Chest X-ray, PA view. Patient: 47 years old, sex M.
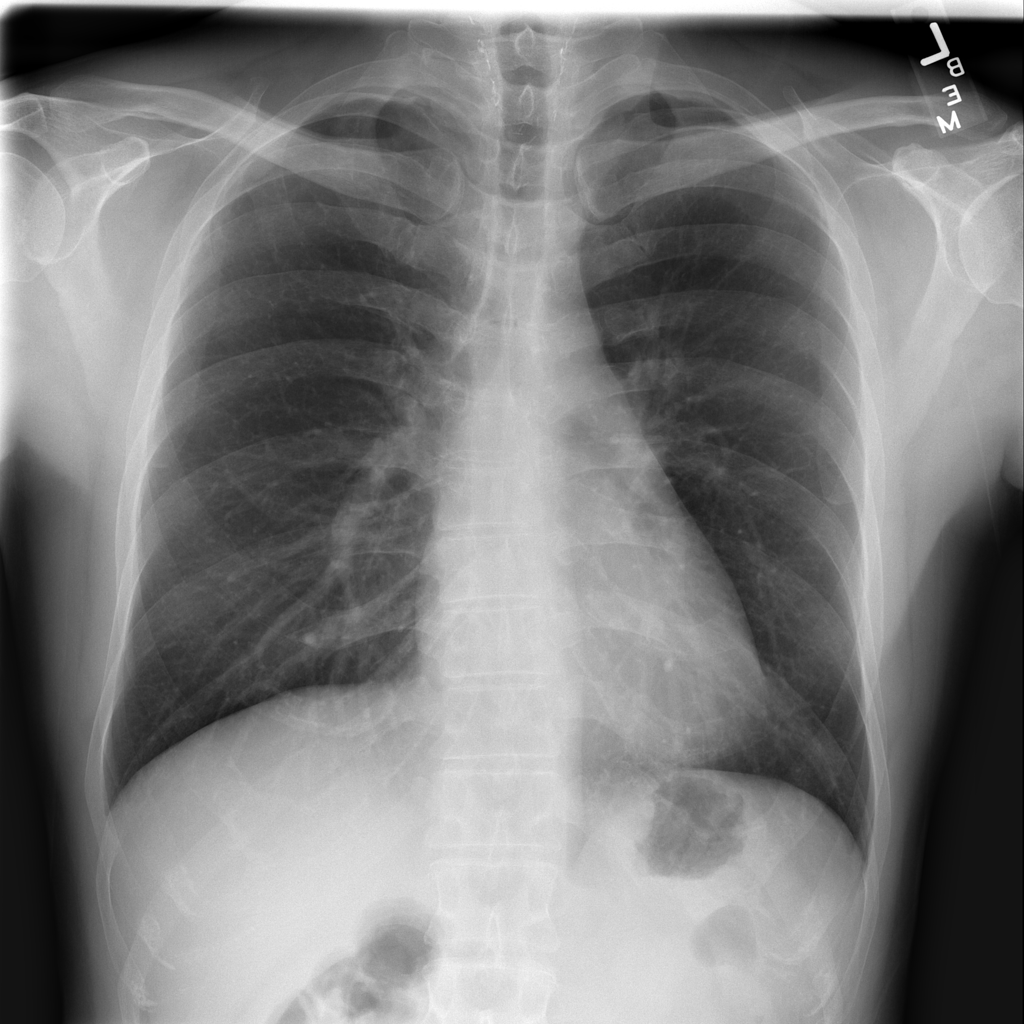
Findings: No Finding